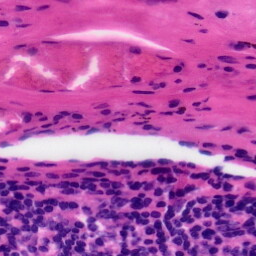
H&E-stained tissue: Tonsil